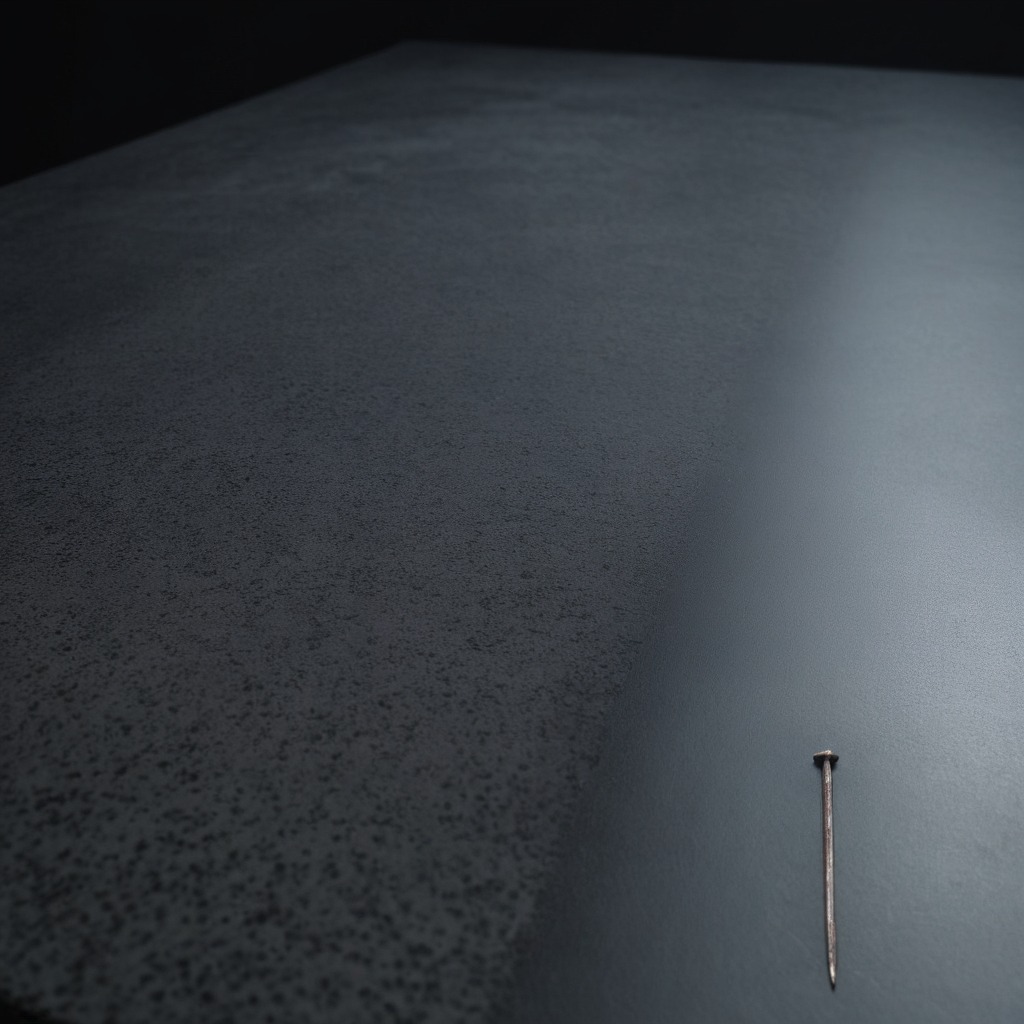
An iron nail lies on the clean granite table inside a workshop at night dim ambient light soft shadows worn but